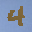
Label: 4